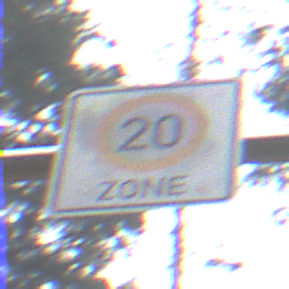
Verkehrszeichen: BeginnZone20
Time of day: Midday
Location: Outdoor (Nature)
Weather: Overcast
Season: NotSpecified
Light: Natural